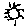
Label: sun